Chest X-ray:
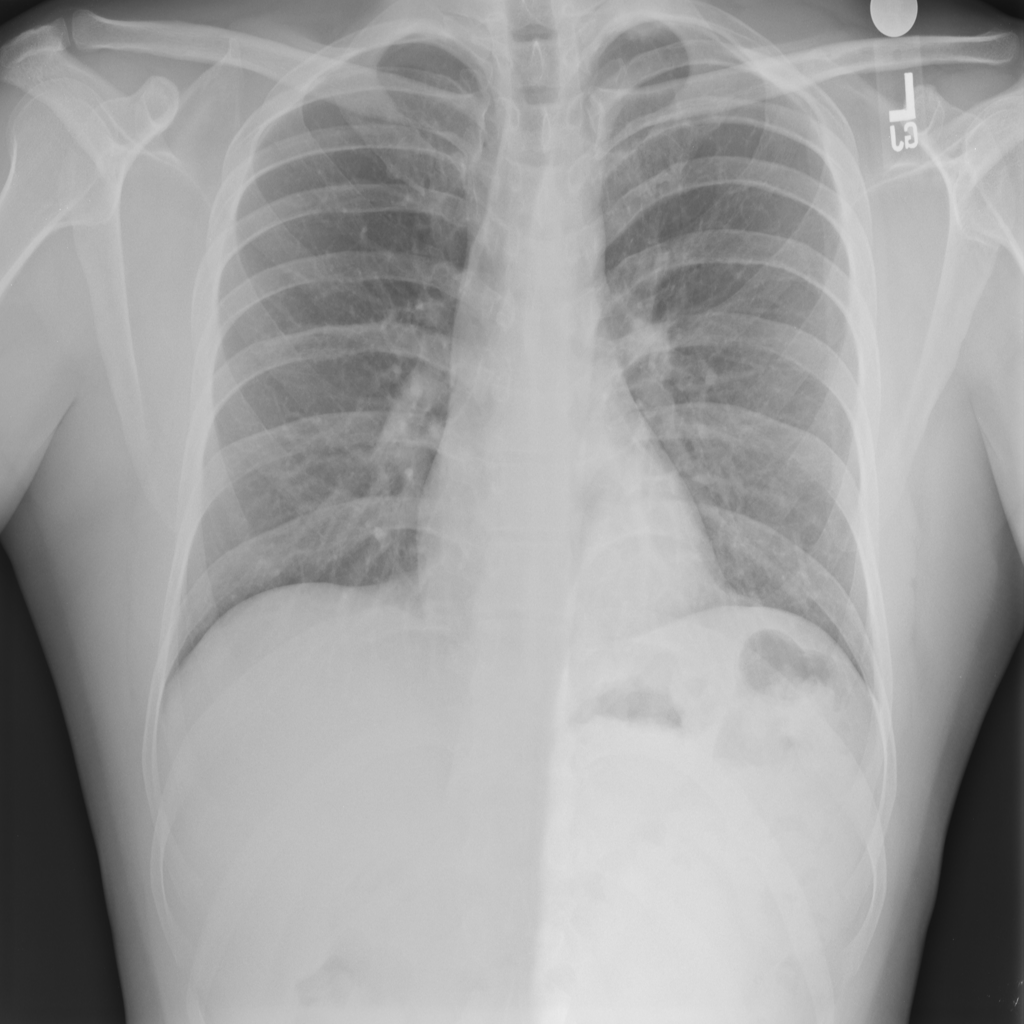
No abnormal finding: yes